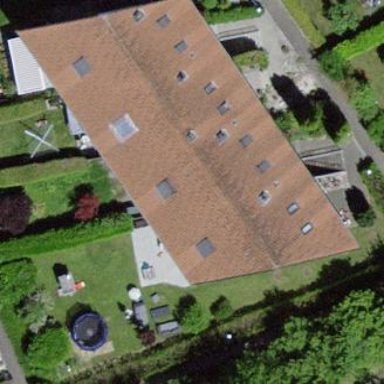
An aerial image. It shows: Gabled terrace building with roof tiles.